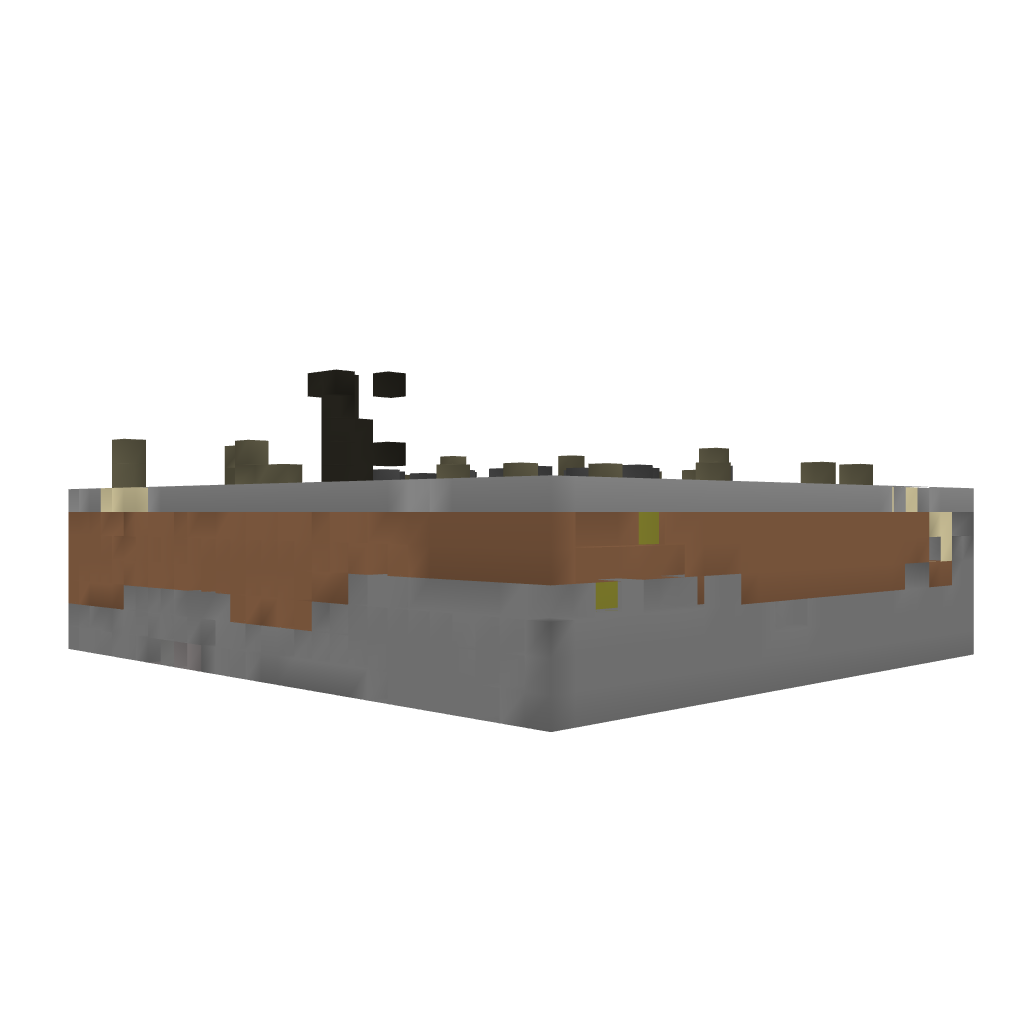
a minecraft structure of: Large Pond